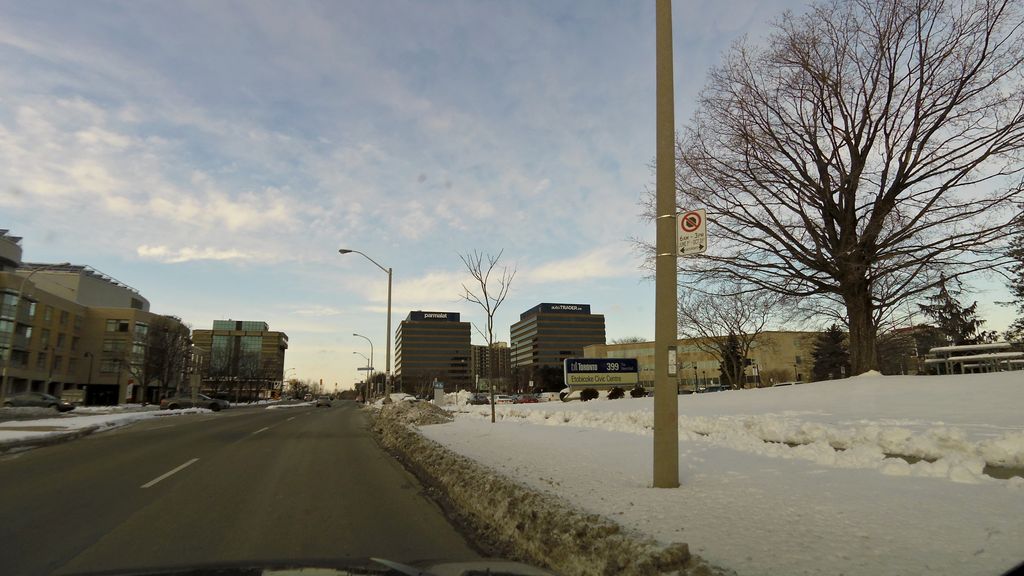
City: toronto